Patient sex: F
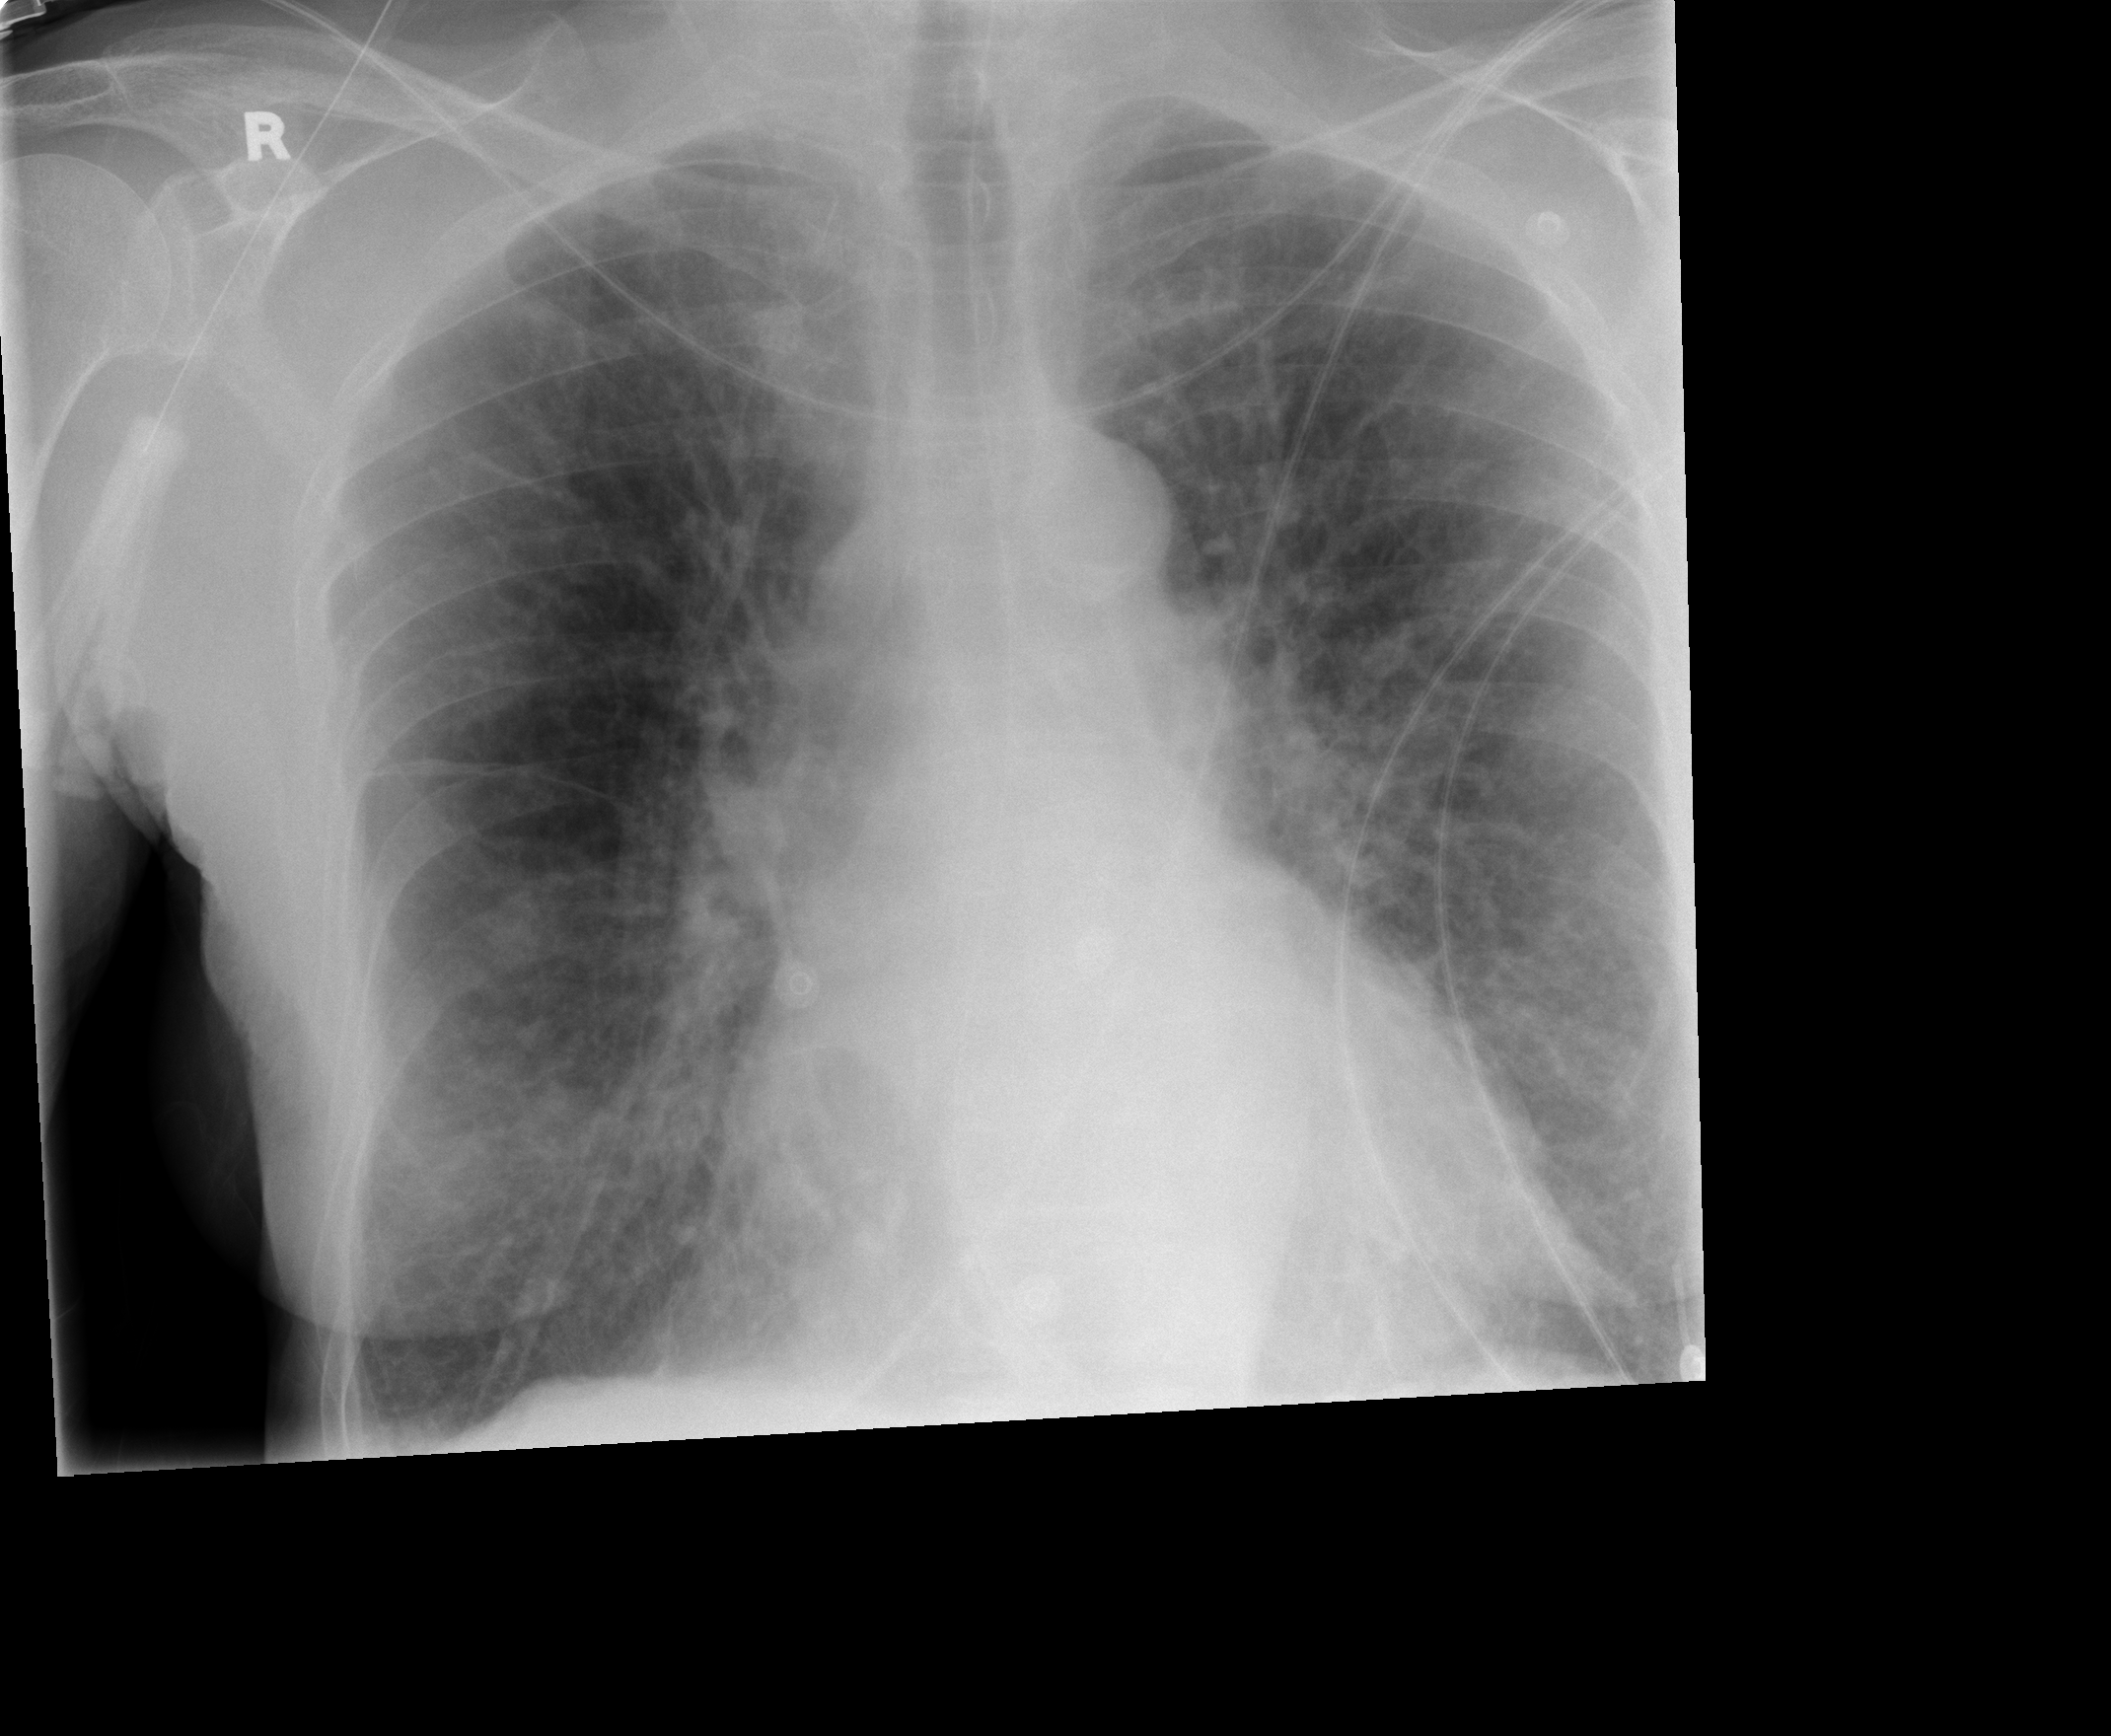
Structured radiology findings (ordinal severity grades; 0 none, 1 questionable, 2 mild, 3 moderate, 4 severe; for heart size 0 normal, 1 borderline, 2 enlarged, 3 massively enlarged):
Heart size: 2
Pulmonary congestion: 3
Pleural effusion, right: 0
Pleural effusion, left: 0
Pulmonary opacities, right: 0
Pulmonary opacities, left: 0
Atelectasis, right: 0
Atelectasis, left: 0